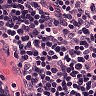
Metastatic tissue present: no